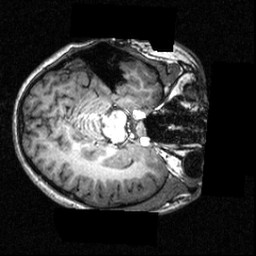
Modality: T1w
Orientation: axial
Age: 18
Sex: female
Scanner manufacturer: siemens
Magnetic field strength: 3.951 T
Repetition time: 1.5 s
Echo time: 0.00335 s